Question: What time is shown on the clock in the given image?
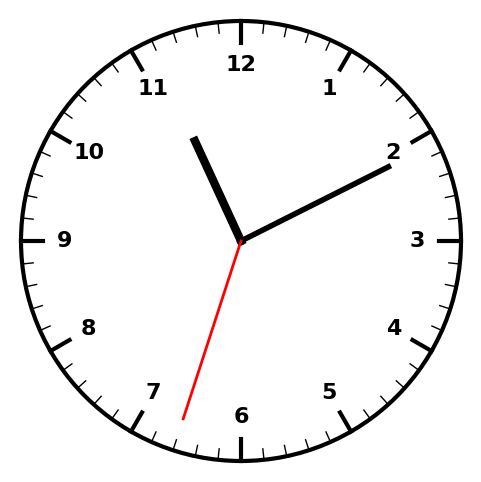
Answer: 11:10:33